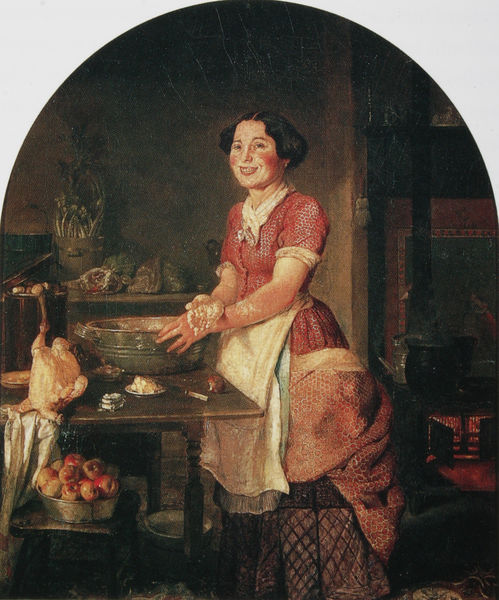
Titel: Shake Hands?
Künstler: Lilly Martin Spencer
Standort: Columbus (Ohio)
Institution: Ohio Historical Society
Schlagwörter: feuer, gemälde, hand, haut, vogel, weiß, braun, fenster, frau, frisur, hintergrund, holz, kleid, mund, nase, orange, raum, schwarz, stuhl, tisch, zimmer, blick, dame, haus, obst, rot, tuch, muster, rock, regal, wand, arme, augen, bluse, messer, schale, schüssel, teller, bild, bildnis, holland, hände, möbel, niederlande, öl, boden, haare, interieur, tücher, mutter, pflanze, pflanzen, locken, scheitel, genre, ofen, rund, früchte, gemüse, stillleben, apfel, lächeln, schürze, topf, äpfel, magd, wangen, schrank, ecke, ente, bogen, backen, schürzen, wangenrot, farben, hocker, schemel, vorbereitung, laut, essen, halstuch, kordel, zeigen, freude, töpfe, fleisch, holztisch, lachen, zinn, unterrock, gefäss, strahlen, becken, geschirr, hausfrau, gefässe, halbrund, wanne, küche, geflügel, köchin, metallschüssel, butter, kochen, mehl, huhn, küchenstück, eimer, obstkorb, salz, blech, behälter, kessel, haushalt, henne, herd, hühnchen, hünchen, rücke, zwiebeln, bogenfeld, küchenhilfe, küchenmagd, angestellte, pomme, schaale, cuisine, hähnchen, gerupft, teig, cuisinière, kitchen, kneten, küchentuch, schrannk, zutaten, 17. jahrhundert, haushelt, hintergruznd, mädchen wangen bäuerin landleben ernte